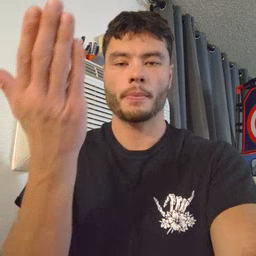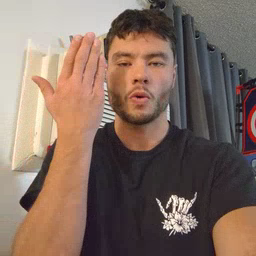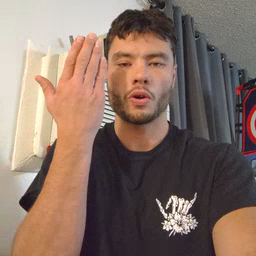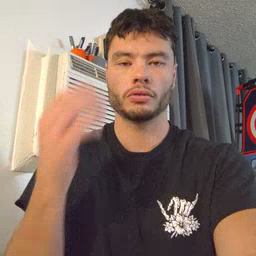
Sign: morning